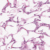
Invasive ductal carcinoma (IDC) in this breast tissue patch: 0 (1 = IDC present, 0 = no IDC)